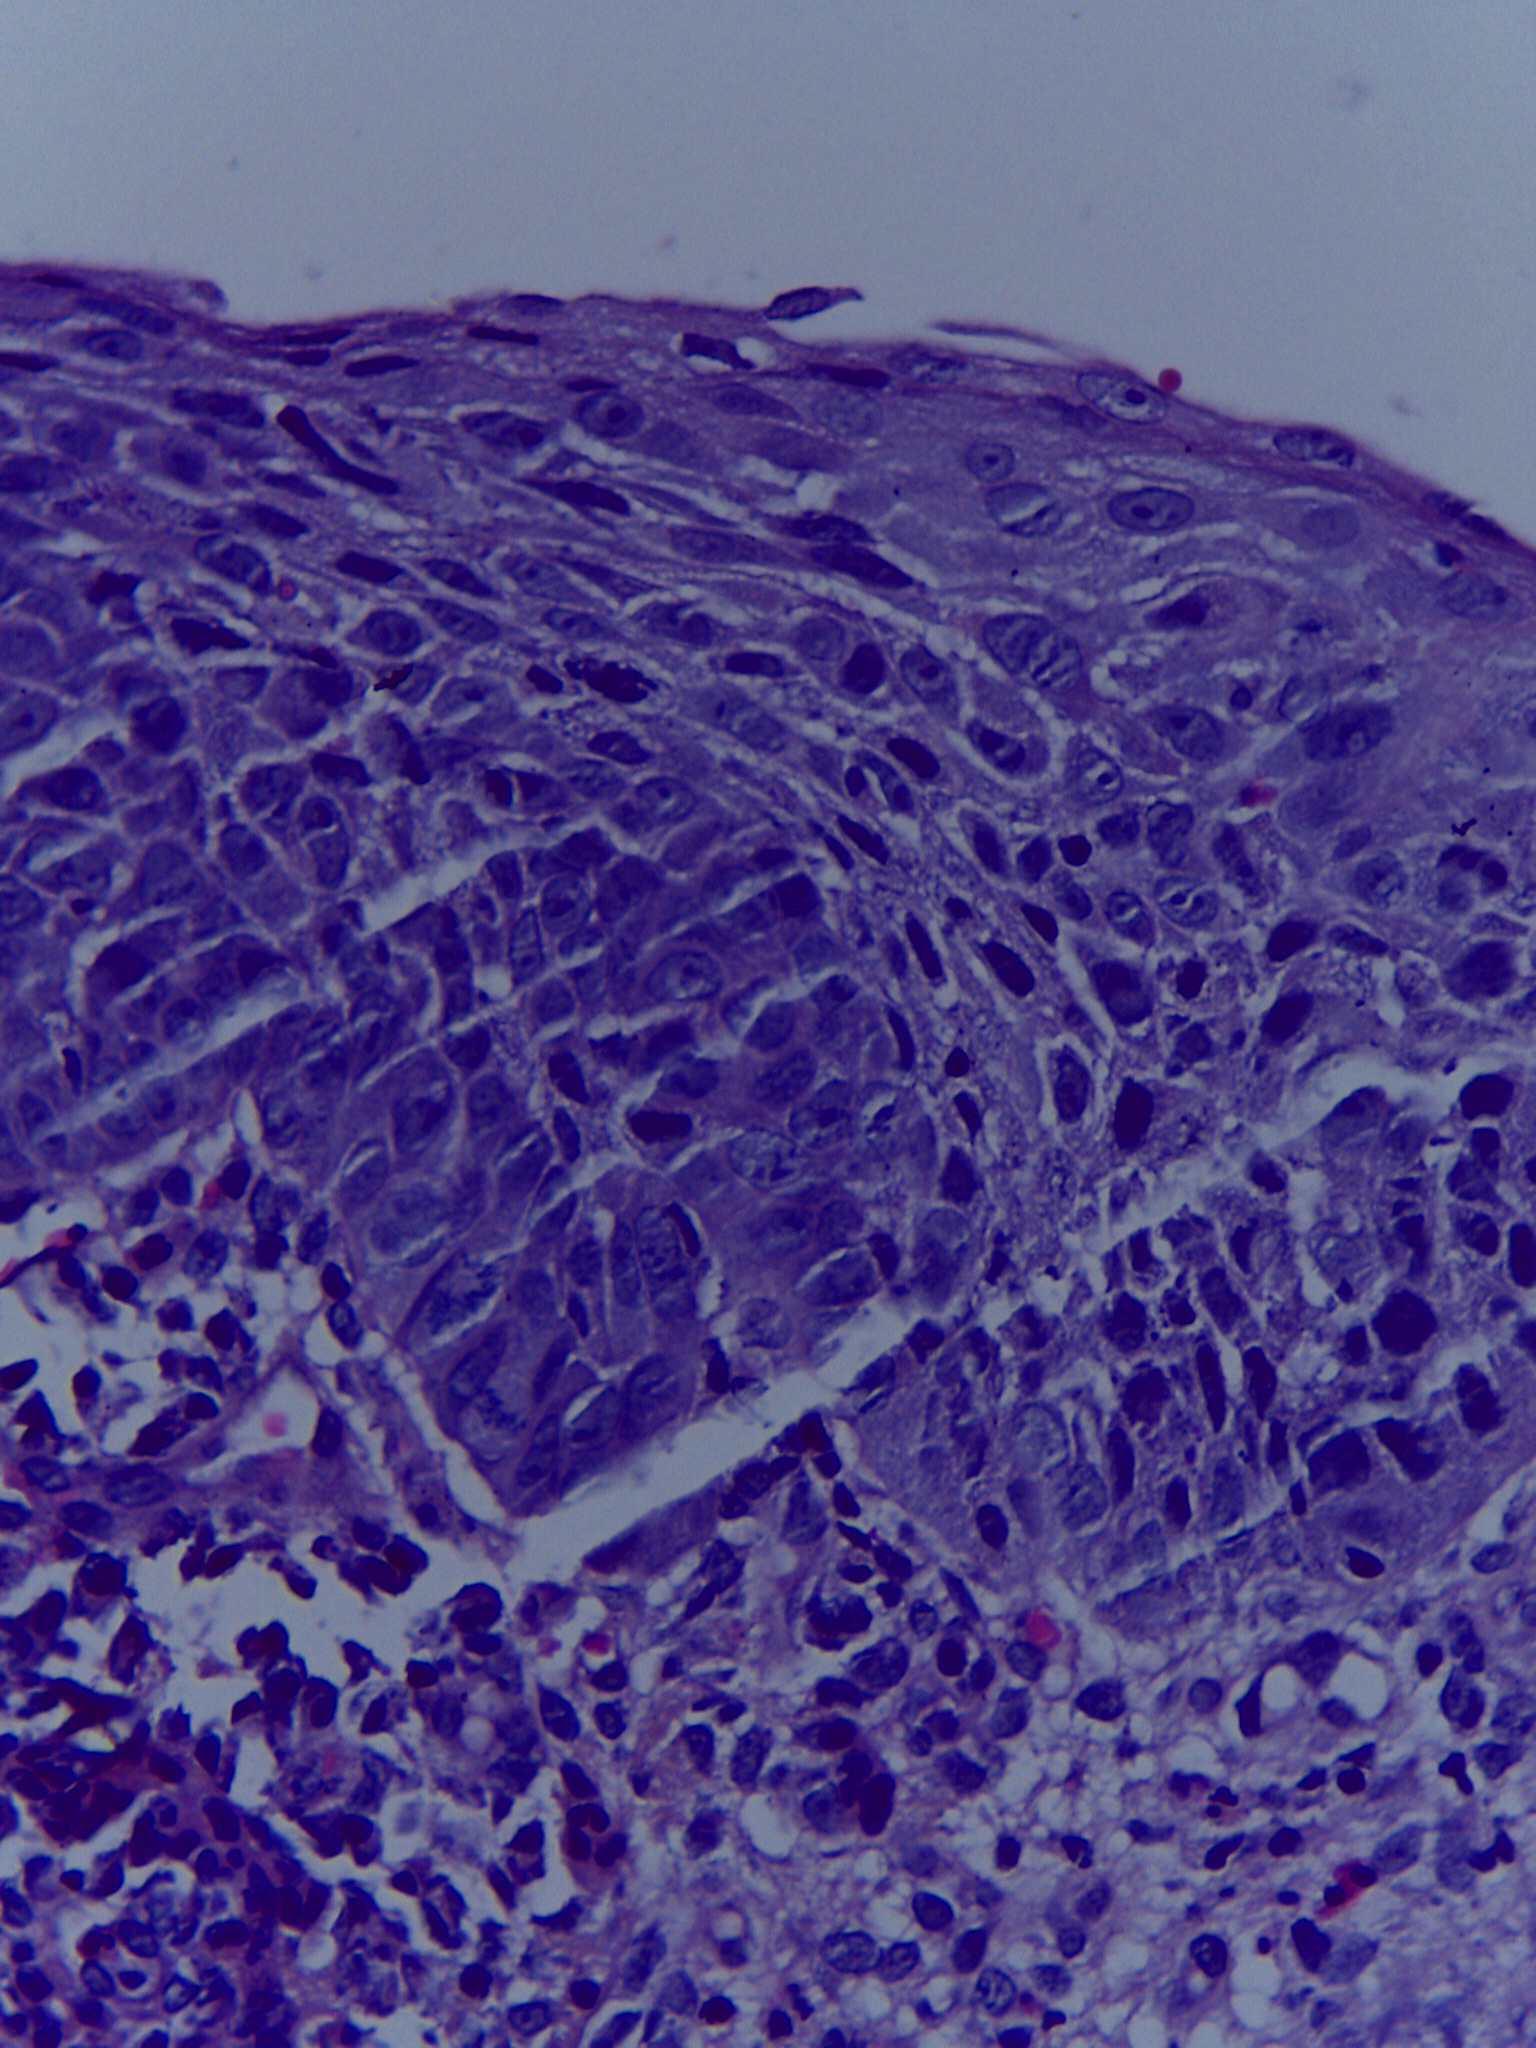
Diagnosis: OSCC